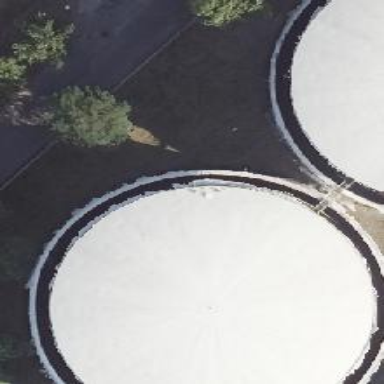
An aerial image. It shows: White storage tank.